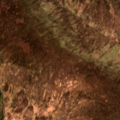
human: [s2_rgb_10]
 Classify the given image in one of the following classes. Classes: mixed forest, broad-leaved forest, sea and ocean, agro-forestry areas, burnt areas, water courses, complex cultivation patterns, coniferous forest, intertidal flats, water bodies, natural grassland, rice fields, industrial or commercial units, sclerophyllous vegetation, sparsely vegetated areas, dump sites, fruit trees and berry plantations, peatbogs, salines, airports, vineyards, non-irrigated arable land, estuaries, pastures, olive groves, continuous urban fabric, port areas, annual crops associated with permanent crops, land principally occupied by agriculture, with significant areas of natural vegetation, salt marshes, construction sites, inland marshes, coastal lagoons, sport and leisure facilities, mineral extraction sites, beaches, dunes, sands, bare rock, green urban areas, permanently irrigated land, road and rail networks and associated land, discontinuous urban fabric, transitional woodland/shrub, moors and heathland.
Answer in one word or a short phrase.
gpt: natural grassland, transitional woodland/shrub, peatbogs